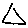
Label: triangle